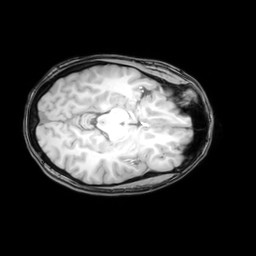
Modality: T1w
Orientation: axial
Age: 22
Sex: female
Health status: healthy
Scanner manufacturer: philips
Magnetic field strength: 3 T
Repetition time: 0.012 s
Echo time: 0.0037 s